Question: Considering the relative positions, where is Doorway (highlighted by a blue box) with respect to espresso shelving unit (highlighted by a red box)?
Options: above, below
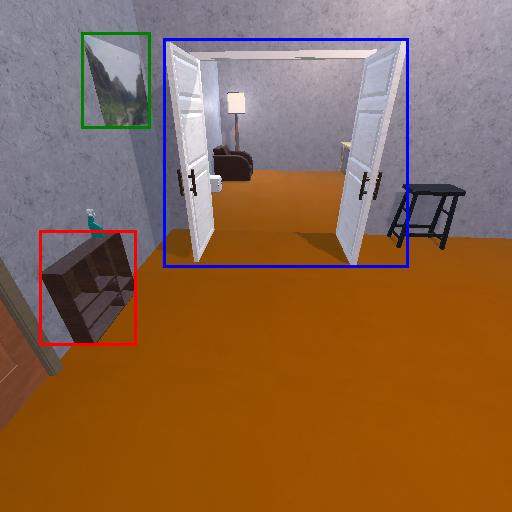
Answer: above